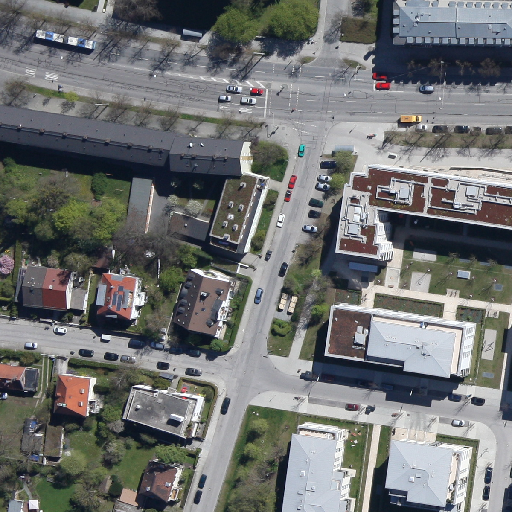
Referring expression: road